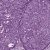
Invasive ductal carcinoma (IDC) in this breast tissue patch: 0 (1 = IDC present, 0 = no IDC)